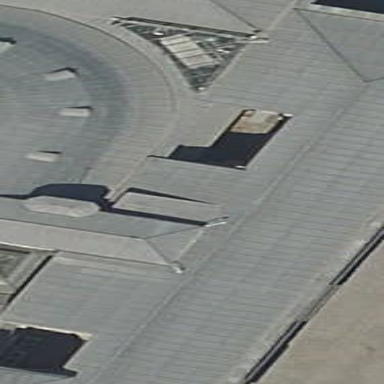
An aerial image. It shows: Part of building with skillion metal sheet roof in gray color.